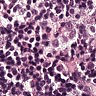
Metastatic tissue present: yes